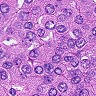
Metastatic tissue present: yes